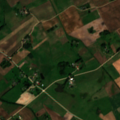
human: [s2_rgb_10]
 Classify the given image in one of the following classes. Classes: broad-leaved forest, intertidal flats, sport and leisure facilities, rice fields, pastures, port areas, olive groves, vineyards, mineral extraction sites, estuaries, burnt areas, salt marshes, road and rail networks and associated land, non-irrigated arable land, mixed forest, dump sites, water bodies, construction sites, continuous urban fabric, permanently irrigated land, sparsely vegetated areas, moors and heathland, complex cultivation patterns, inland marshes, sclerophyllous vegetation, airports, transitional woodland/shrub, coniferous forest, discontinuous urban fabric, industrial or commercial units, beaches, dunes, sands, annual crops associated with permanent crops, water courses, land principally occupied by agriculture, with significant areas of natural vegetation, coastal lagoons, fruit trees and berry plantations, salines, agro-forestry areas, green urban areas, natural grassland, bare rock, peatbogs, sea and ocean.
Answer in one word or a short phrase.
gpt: non-irrigated arable land, complex cultivation patterns